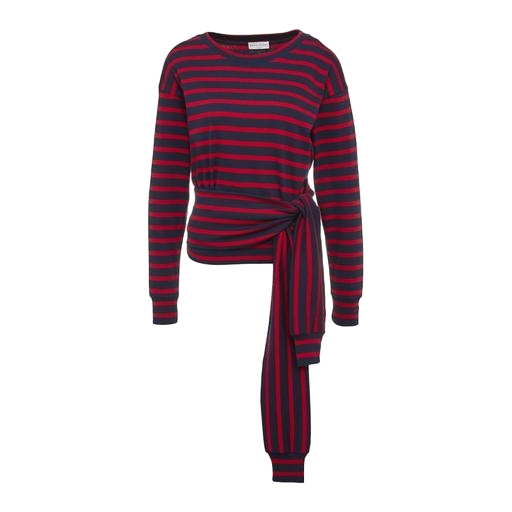
asymmetrical-hem sweater, blue karl sweater, red women's striped long-sleeve t-shirt, white background